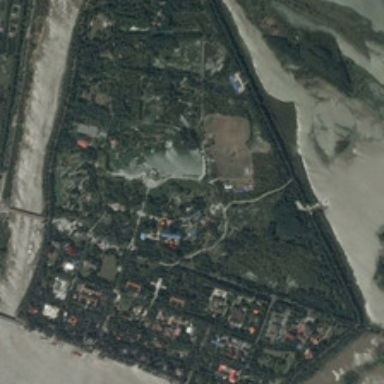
Many green trees and some buildings are in a park .